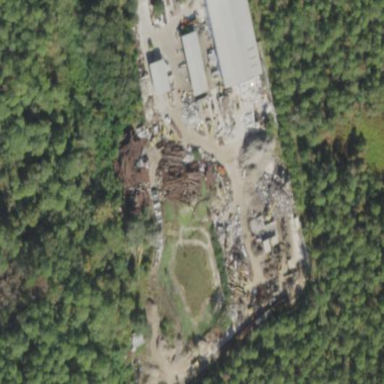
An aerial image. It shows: Industrial area designated as scrap yard.